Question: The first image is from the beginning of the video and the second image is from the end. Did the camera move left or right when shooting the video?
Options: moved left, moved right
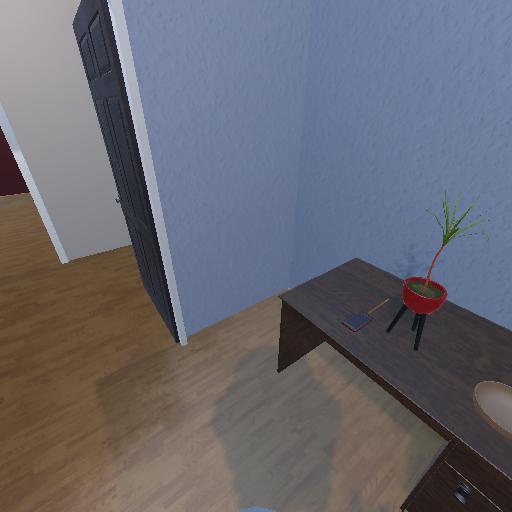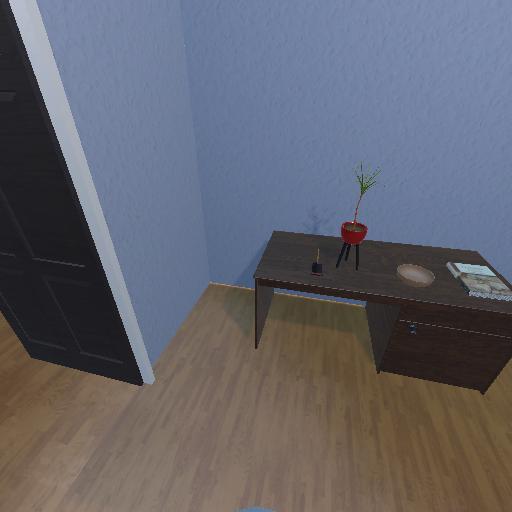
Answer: moved left